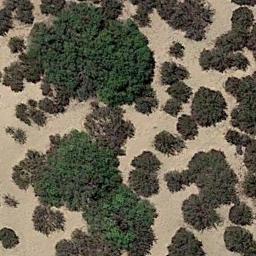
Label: chaparral